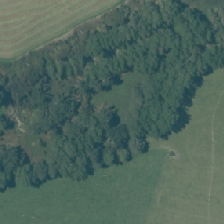
Land cover: deciduous_hardwood